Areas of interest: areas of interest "Xinglong Park"
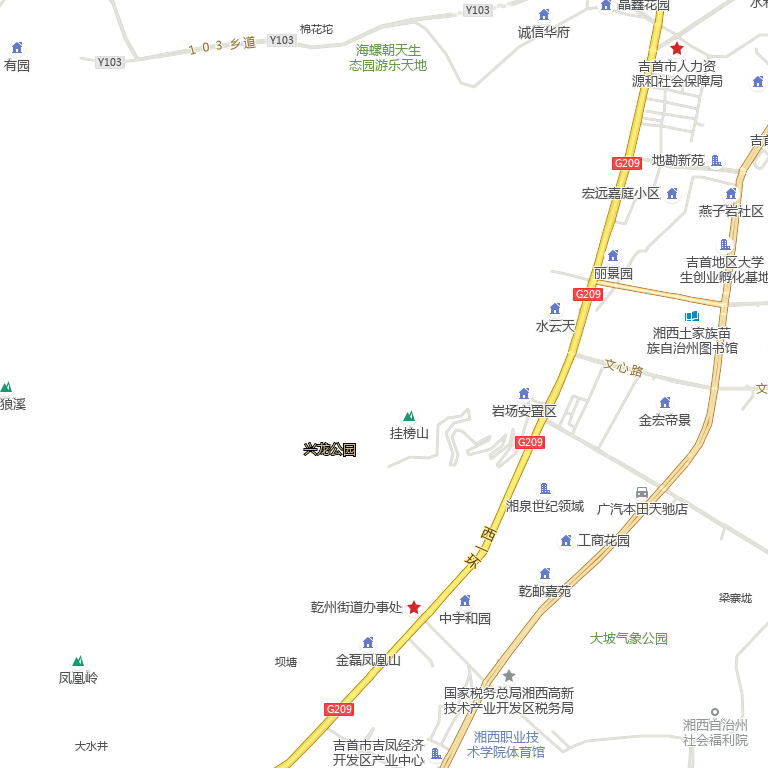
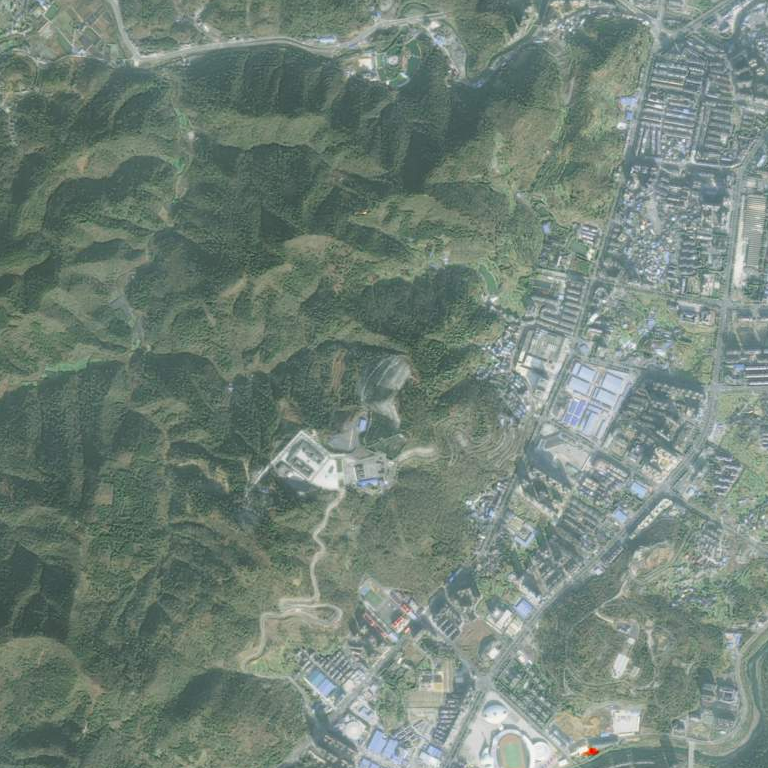